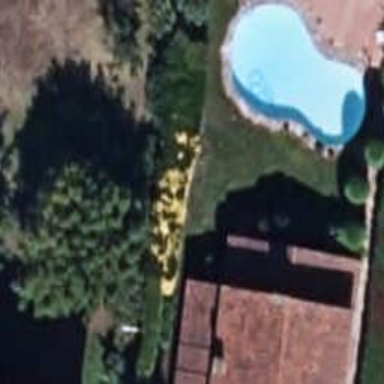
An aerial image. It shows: Swimming pool located in leisure land.